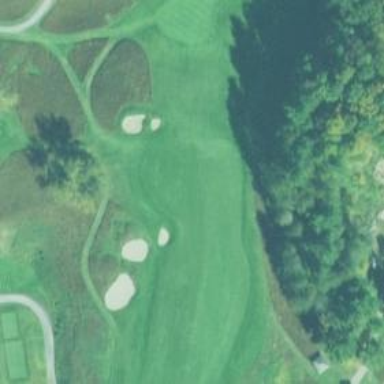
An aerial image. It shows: View of golf hole.